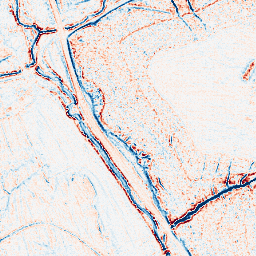
Category: edge_preserving
Decomposition family: anisotropic_diffusion
Decomposition parameters: iterations: 5
kappa: 100
gamma: 0.15
Upsampling method: sinc_blackman
Upsampling parameters: scale: 2
kernel_size: 4
Upsampling scale: 2